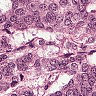
Metastatic tissue present: yes